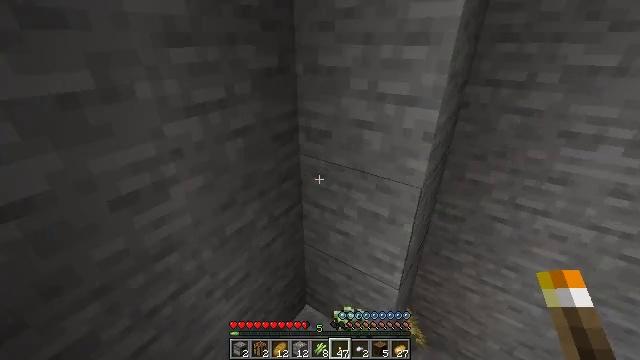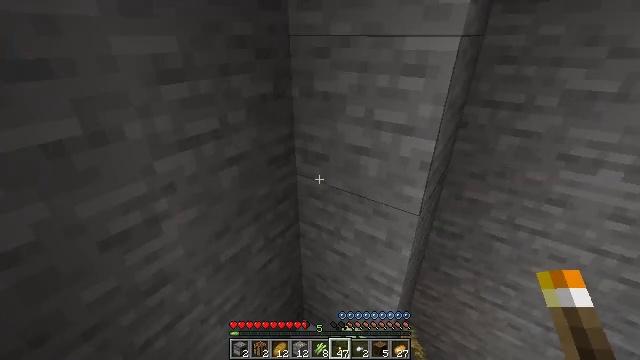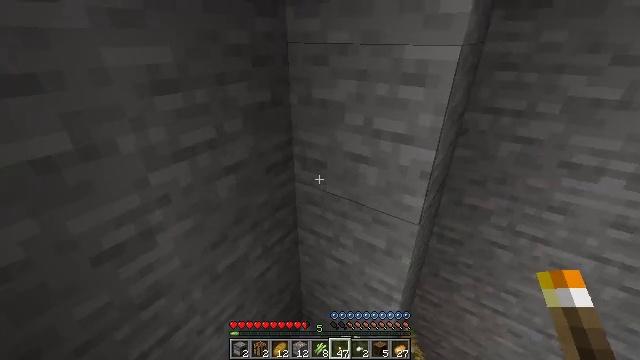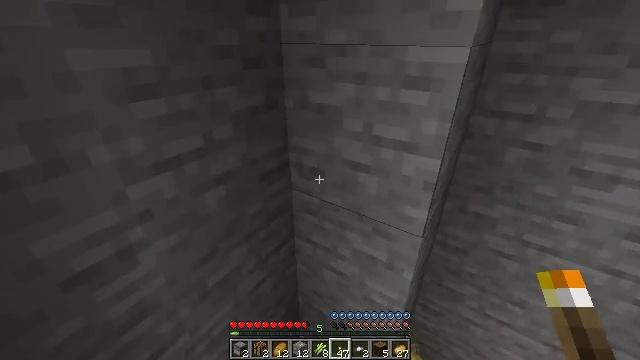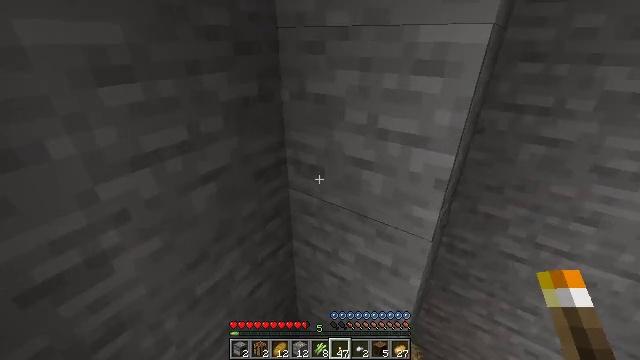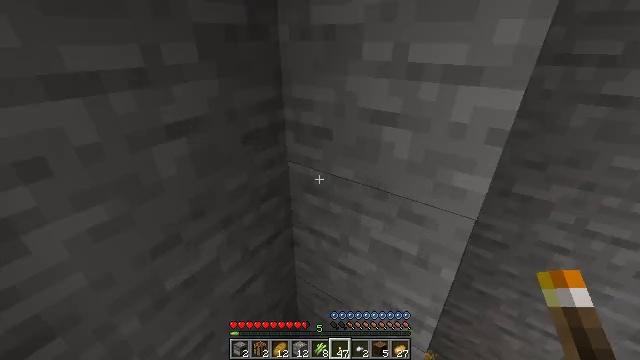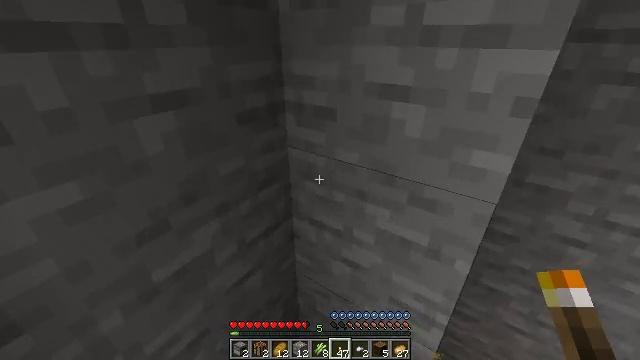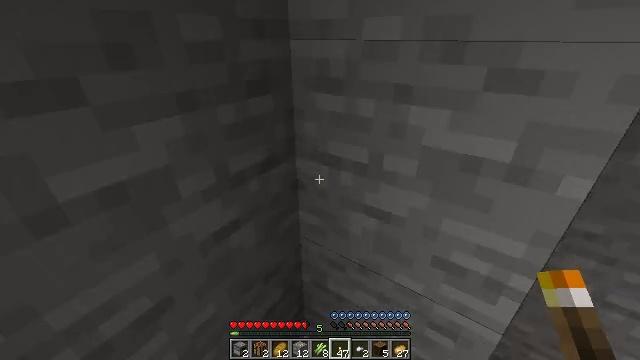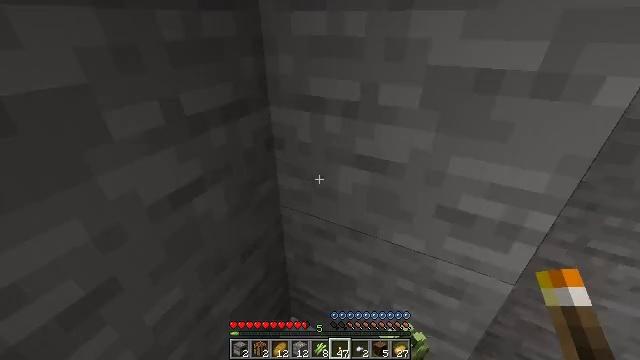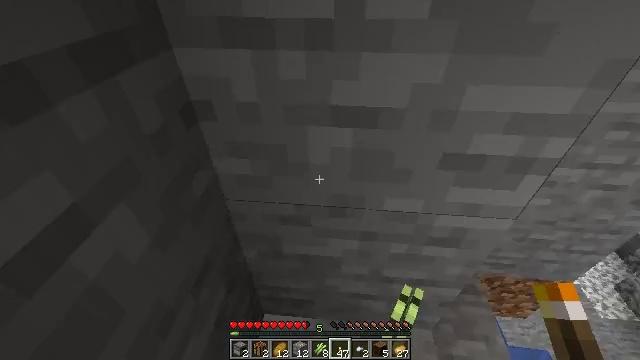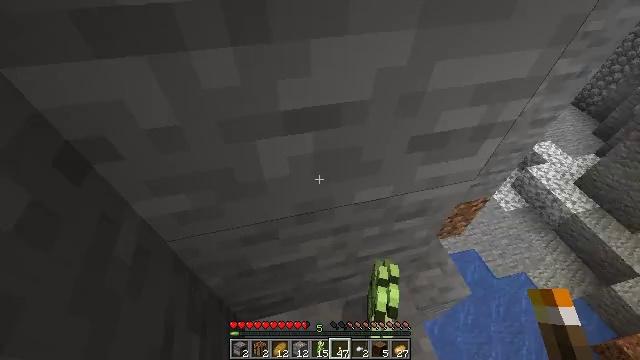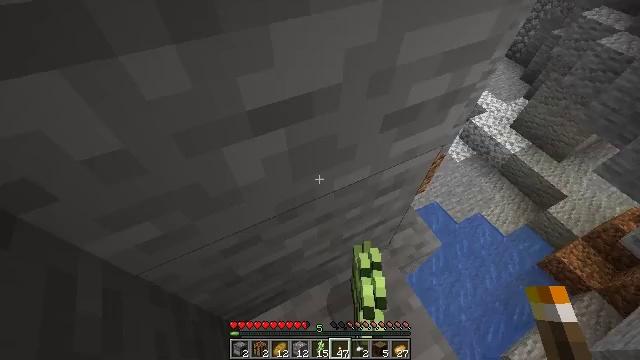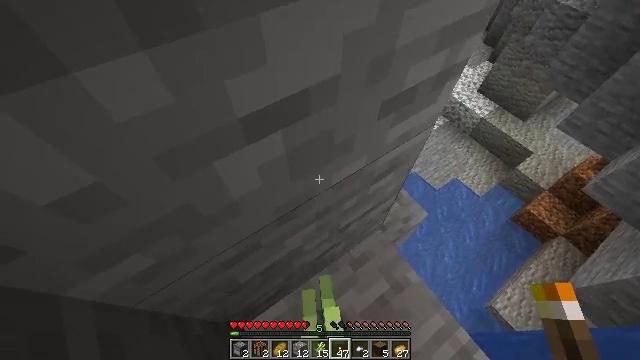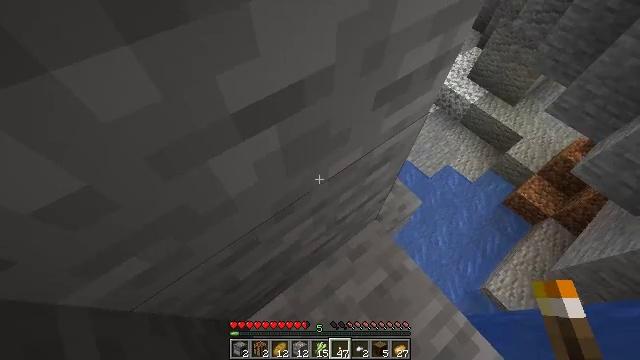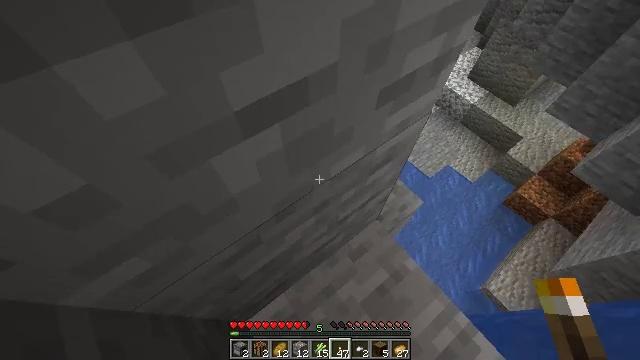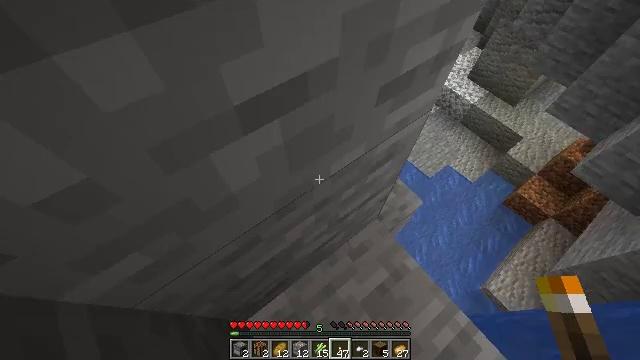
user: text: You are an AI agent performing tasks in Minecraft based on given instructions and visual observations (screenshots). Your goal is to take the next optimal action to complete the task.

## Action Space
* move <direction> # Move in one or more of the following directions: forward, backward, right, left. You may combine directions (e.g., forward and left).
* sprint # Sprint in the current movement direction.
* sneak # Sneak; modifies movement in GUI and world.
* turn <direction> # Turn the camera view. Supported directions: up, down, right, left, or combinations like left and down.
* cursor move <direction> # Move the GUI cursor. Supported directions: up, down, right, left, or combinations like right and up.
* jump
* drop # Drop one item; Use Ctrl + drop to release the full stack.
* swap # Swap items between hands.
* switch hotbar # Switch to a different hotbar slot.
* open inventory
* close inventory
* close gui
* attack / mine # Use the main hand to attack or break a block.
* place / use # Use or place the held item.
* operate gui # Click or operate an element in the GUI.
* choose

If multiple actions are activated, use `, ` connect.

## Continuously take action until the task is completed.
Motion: motion action
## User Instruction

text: Drop a brown wool block.
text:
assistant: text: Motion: move forward, jump
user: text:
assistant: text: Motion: move forward, jump
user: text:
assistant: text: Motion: move forward and move left, jump
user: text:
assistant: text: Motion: move forward and move left, jump
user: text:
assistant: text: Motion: move forward and move left, jump
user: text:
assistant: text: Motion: move forward and move left, jump
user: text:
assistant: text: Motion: move forward and move left, jump
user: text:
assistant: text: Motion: move forward and move left, turn right and down, jump
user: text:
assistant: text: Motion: move forward and move left, turn right and down
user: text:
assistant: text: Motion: move forward, turn right and down
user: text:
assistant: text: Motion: turn right and down
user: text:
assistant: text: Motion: turn right and down
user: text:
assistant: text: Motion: turn right and down
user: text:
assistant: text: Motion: no_op
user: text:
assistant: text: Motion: no_op
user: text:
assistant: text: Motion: no_op
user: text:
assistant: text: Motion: turn right and up
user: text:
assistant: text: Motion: turn right and up
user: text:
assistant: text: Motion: turn right
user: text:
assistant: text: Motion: move forward, turn right
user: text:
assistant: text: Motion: move forward, turn right
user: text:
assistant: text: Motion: move forward
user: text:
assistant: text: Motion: move forward
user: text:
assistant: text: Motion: no_op
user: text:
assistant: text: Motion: turn left
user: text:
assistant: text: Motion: turn left
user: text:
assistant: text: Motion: turn left
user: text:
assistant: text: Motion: turn left
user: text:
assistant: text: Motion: turn left
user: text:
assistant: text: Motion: turn left